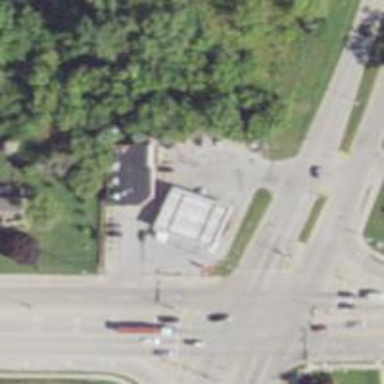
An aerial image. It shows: Convenience shop.